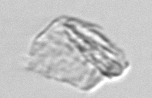
Label: detritus_transparent